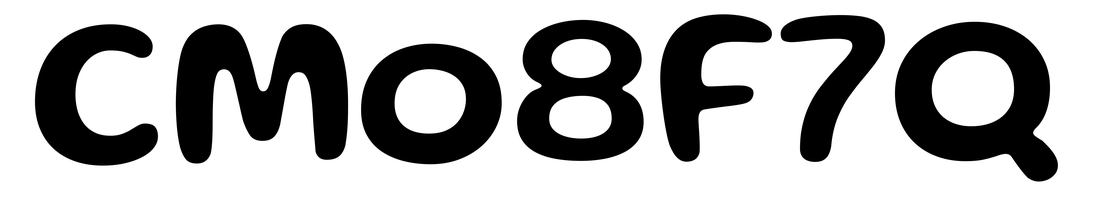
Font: Gluten_Medium